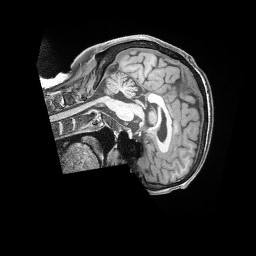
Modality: T1w
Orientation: sagittal
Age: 36
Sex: male
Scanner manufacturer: siemens
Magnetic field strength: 3 T
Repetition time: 2 s
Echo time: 0.00211 s